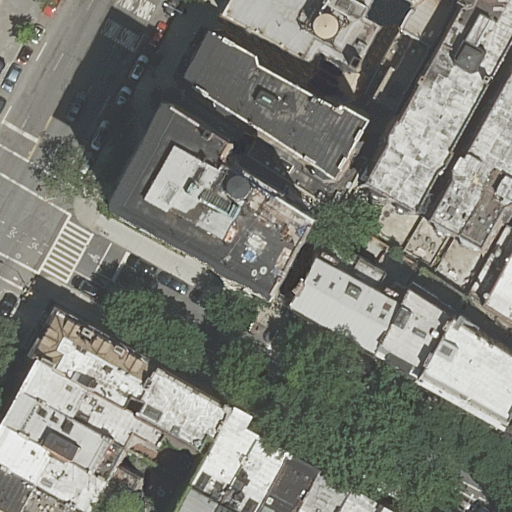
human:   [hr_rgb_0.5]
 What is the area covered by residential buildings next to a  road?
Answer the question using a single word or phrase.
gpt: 6525m2

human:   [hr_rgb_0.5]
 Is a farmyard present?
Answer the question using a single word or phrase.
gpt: no

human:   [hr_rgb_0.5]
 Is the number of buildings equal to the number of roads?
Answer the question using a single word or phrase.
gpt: no

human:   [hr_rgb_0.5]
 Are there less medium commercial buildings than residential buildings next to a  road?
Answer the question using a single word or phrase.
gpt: yes

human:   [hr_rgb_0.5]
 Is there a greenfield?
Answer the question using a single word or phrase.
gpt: no

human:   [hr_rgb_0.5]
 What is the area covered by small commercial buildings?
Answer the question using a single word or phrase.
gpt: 0m2

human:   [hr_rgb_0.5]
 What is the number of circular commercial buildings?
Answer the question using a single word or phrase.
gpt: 0

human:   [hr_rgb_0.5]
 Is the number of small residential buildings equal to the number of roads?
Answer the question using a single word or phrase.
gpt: no

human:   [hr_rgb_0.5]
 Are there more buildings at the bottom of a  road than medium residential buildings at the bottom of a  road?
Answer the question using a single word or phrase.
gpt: yes

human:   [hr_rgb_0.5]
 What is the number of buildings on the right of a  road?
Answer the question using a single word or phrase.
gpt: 17

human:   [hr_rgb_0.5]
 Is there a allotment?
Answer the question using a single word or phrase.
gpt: no

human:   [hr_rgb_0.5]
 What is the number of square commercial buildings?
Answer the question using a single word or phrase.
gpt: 0

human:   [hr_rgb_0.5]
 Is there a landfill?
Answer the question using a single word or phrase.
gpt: no

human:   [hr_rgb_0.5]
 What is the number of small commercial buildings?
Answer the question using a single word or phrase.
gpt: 0

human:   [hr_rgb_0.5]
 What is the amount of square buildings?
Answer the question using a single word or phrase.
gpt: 0

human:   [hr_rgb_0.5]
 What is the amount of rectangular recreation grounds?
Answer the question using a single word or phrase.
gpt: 0

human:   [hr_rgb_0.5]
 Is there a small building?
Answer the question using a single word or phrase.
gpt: yes

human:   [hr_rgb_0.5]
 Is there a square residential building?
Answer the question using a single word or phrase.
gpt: no

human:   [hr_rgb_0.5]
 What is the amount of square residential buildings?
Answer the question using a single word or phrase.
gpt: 0

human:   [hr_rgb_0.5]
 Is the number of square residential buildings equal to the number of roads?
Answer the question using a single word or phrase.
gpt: no

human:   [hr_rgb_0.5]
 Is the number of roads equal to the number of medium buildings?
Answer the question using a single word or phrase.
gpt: no

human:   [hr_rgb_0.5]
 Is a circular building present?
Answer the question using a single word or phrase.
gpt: no

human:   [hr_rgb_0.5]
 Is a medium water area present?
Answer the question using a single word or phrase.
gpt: no

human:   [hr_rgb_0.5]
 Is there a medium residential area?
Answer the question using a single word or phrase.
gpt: no

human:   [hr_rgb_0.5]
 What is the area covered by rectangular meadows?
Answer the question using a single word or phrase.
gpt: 0m2

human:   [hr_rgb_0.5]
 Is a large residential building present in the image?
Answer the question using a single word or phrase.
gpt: yes

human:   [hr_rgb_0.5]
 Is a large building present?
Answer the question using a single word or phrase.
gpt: yes

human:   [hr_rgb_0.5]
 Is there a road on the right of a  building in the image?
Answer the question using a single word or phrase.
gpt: yes

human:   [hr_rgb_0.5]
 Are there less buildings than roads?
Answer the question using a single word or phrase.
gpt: no

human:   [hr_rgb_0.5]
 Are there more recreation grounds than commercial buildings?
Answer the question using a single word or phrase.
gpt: no

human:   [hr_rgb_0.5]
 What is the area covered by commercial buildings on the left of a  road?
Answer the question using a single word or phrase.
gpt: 0m2

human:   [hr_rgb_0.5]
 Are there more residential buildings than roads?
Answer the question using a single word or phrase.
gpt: yes

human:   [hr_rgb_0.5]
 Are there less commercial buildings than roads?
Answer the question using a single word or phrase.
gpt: yes

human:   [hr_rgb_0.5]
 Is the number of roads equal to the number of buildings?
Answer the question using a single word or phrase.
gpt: no

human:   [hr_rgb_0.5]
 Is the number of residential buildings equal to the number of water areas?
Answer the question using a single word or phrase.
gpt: no

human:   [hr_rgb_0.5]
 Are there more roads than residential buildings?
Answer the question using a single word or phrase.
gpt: no